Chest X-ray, PA view. Patient: 33 years old, sex M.
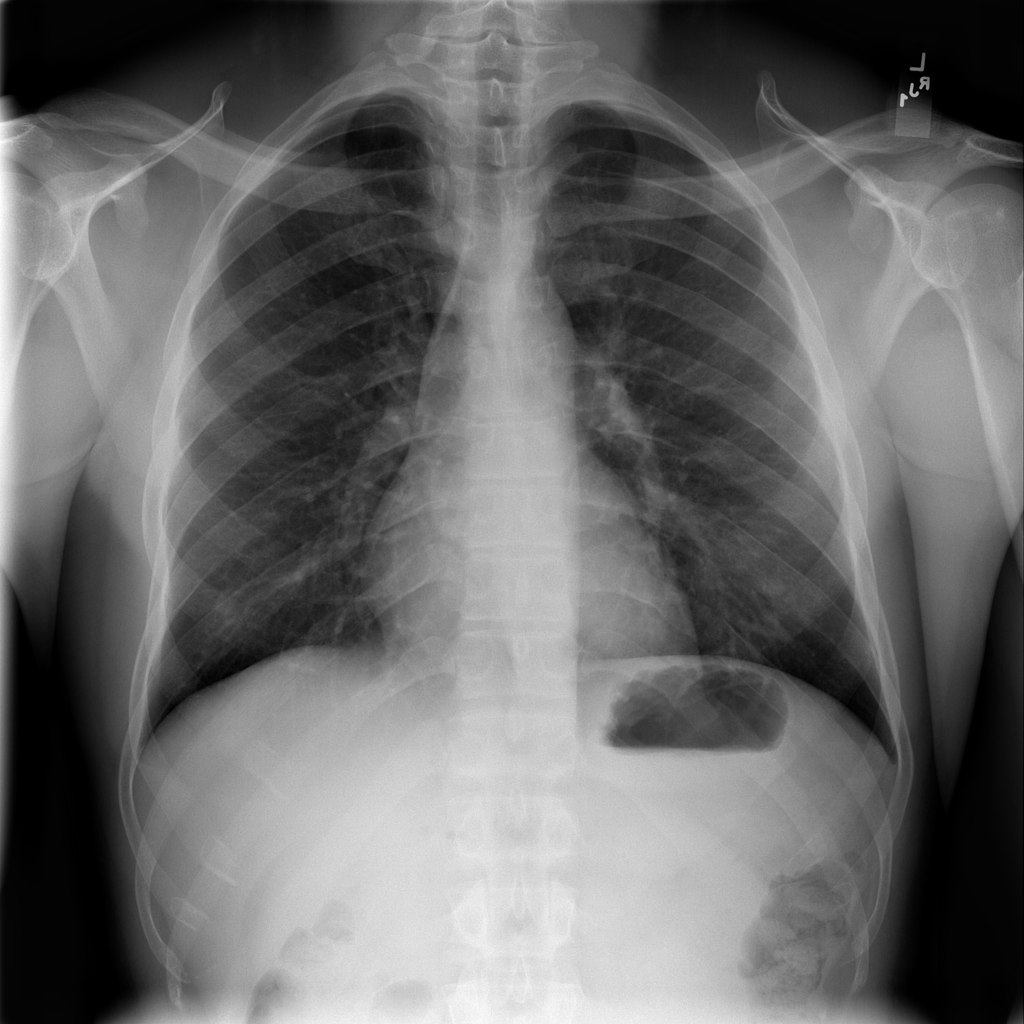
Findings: No Finding